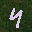
Label: 4